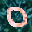
Label: 0